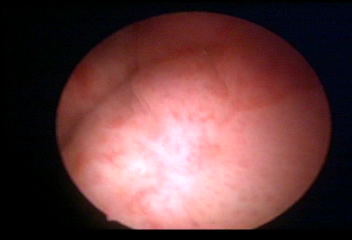
Modality: WLC
Class: Normal mucosa
Bladder cancer association: No